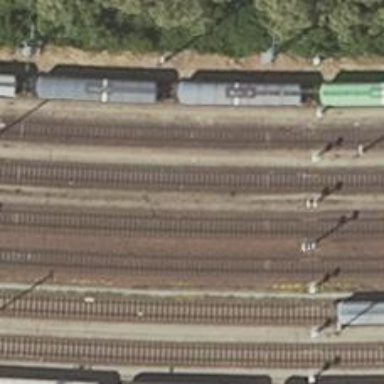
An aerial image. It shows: Medium-sized railway yard used for bypassing.